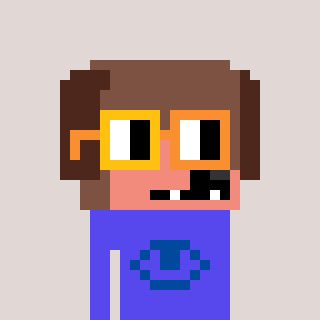
a pixel art character with square yellow and orange glasses, a dog-shaped head and a computerblue-colored body on a warm background